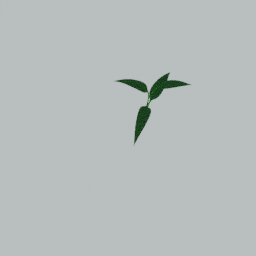
Label: nature